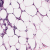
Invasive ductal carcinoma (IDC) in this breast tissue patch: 1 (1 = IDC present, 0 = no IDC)